Field crop: tomato
Growth stage: 1
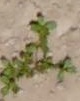
Species: portulaca